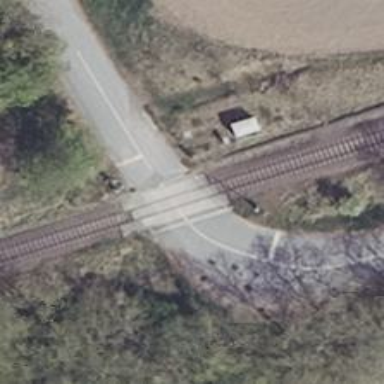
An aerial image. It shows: Service road with ground surface. The track type is grade 2.